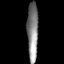
Tissue: prostate
Cell type: T cells
Senescence score: 0.7282
Nuclear area (px): 640
Mean DAPI intensity: 132.783